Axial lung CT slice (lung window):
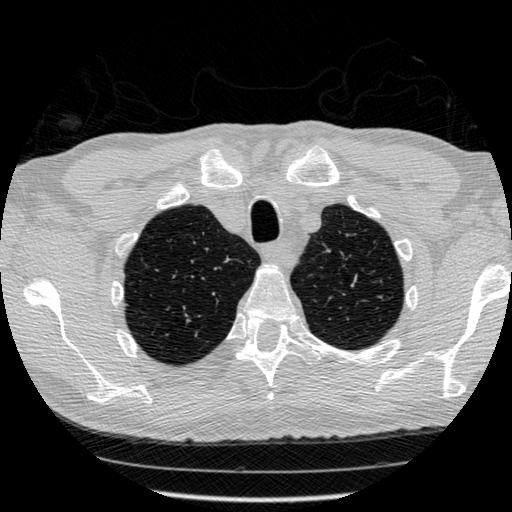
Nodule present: no